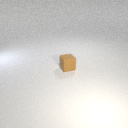
small brown rubber cube